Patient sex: M
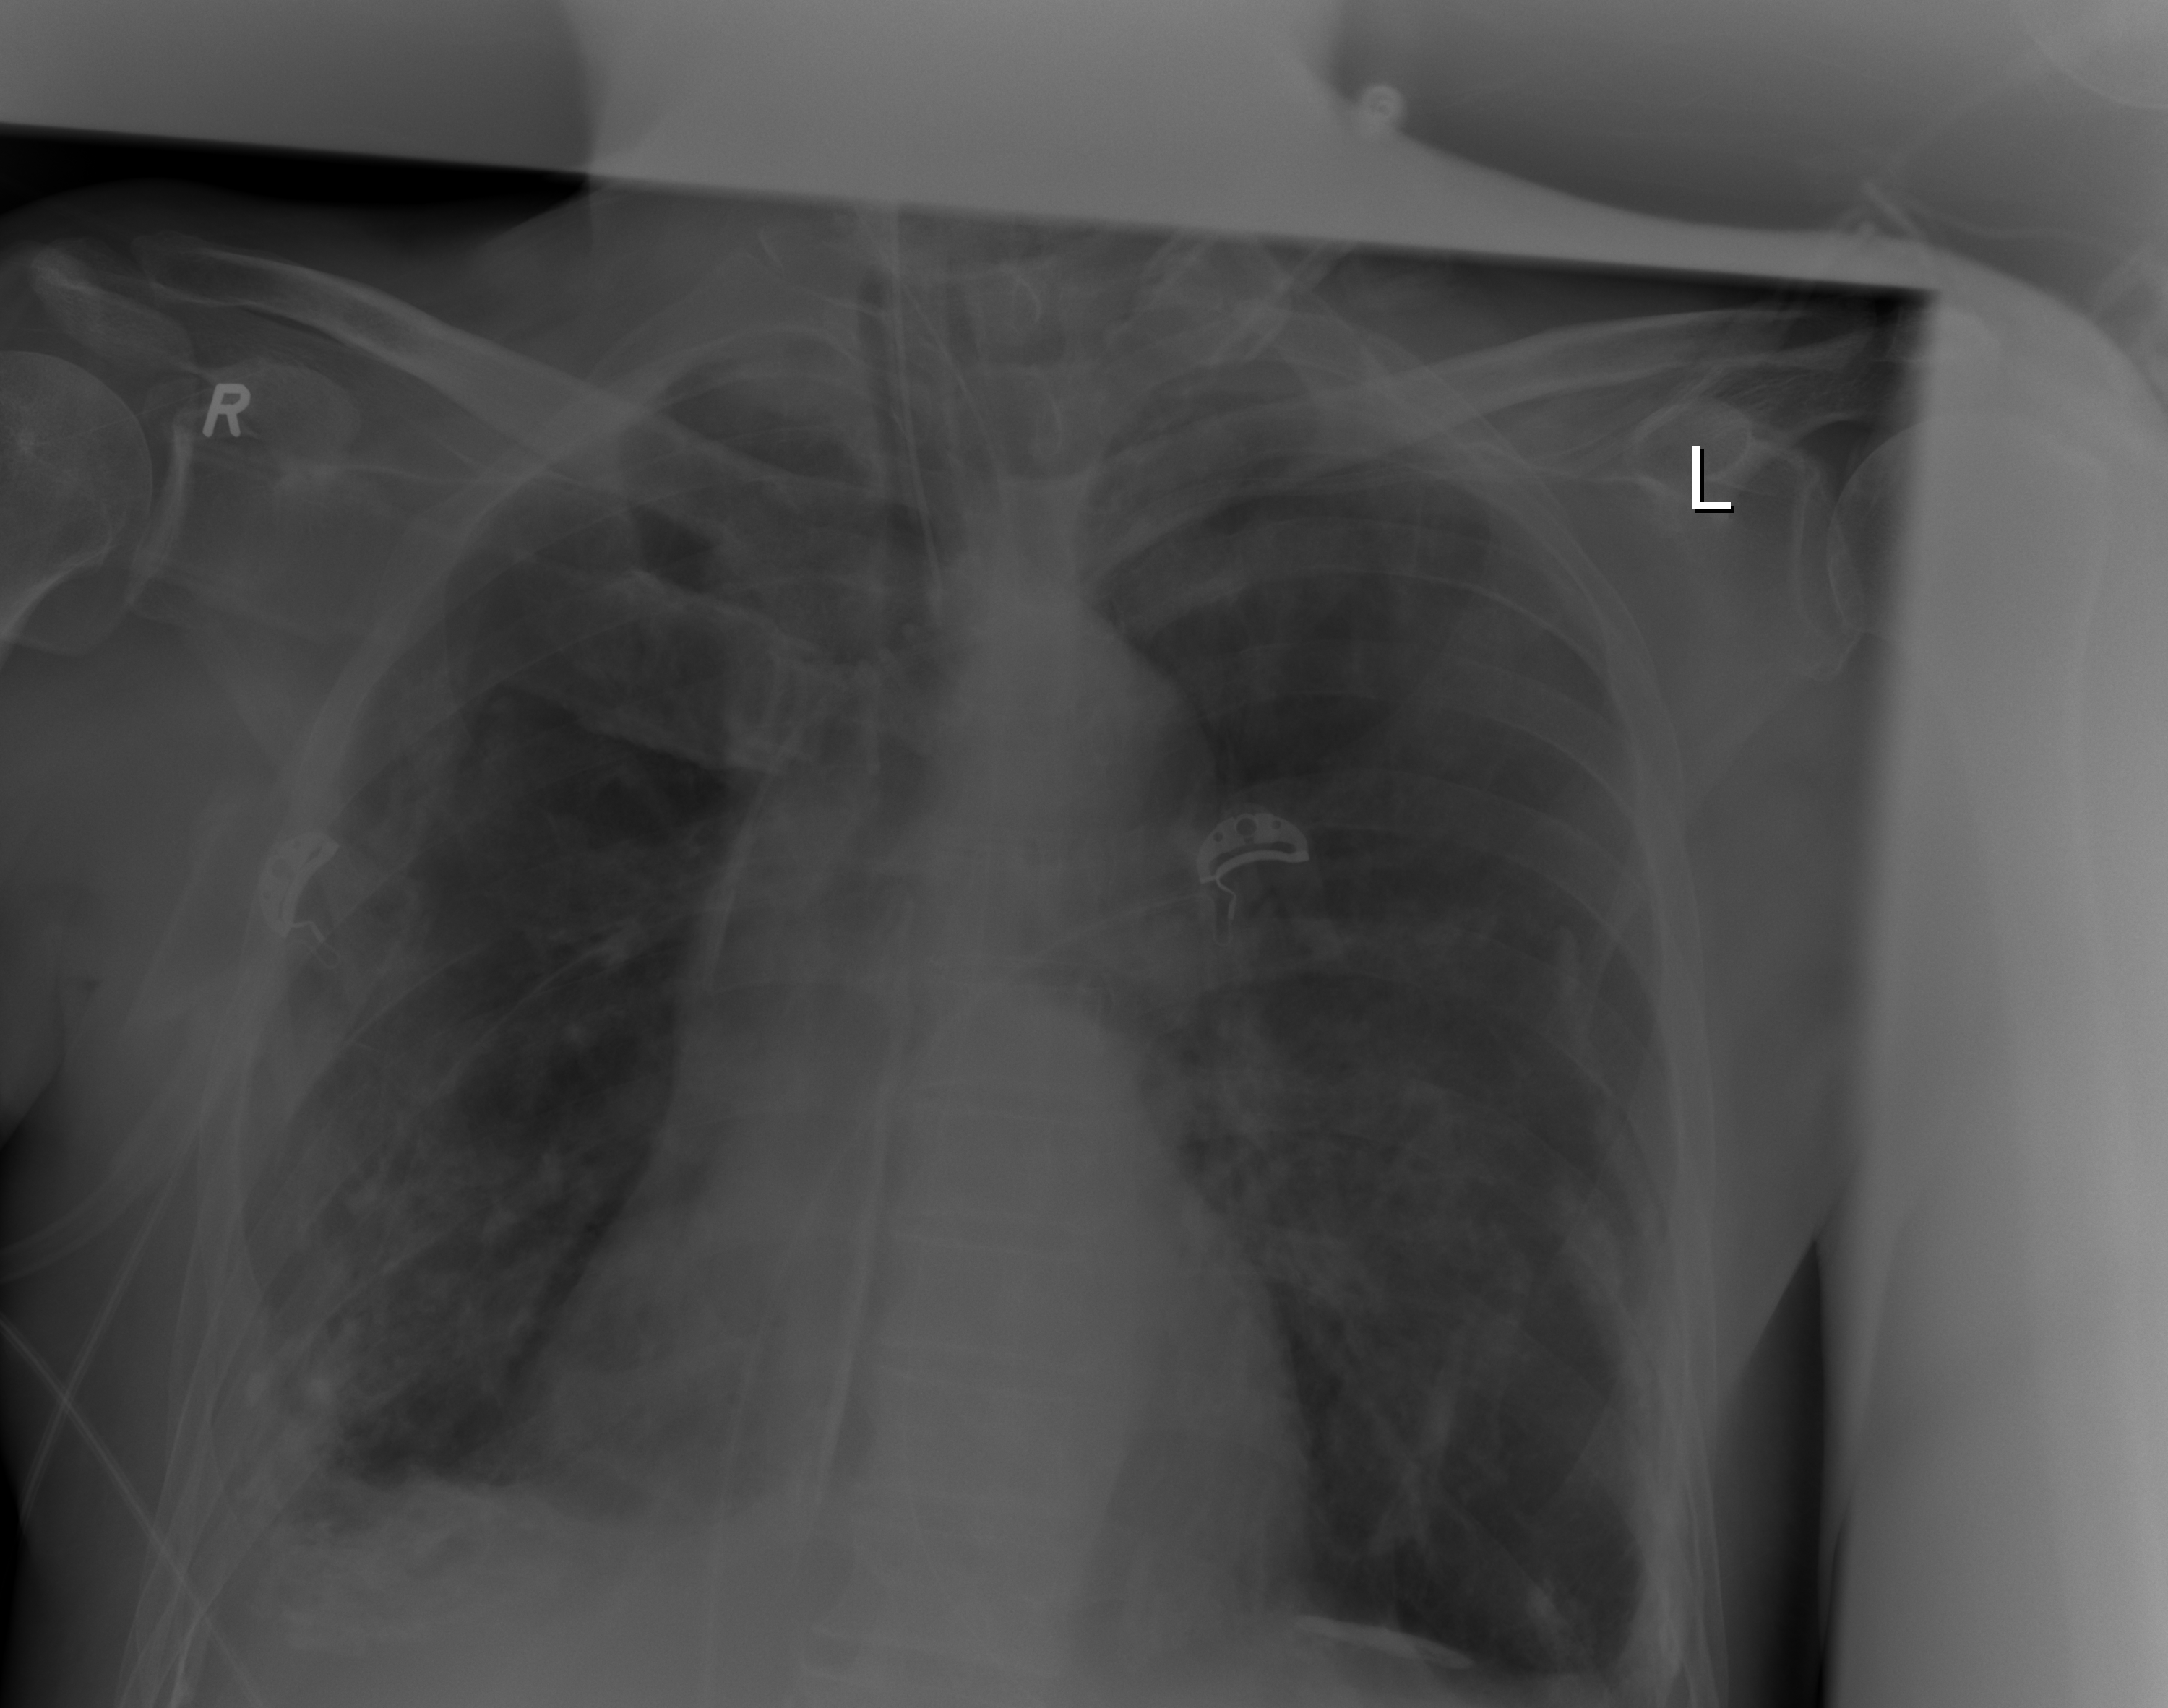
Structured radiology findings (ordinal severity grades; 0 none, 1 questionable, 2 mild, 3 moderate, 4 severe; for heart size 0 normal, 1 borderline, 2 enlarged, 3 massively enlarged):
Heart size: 0
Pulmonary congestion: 0
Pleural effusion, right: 2
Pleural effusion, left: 2
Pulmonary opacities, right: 2
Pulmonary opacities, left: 2
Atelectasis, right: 2
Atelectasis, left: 0